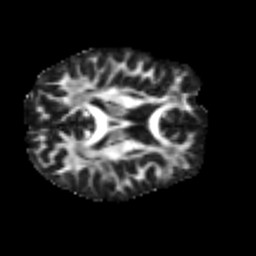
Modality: FA
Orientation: axial
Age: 22
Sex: female
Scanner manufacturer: siemens
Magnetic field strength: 3 T
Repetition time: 2.3 s
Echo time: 0.085 s